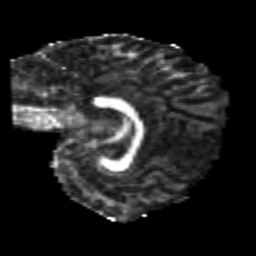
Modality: FA
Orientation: sagittal
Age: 21
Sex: female
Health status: healthy
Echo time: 0.074 s